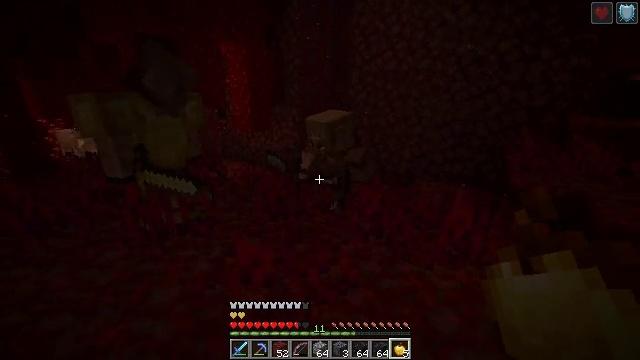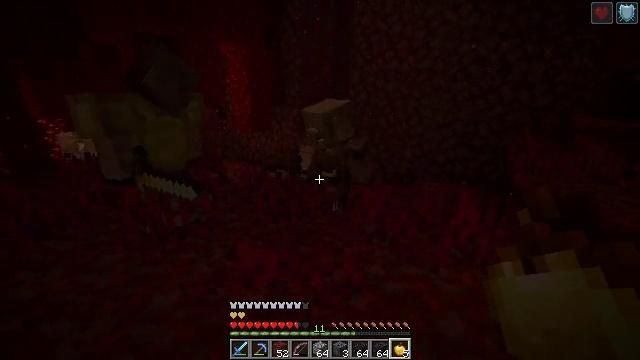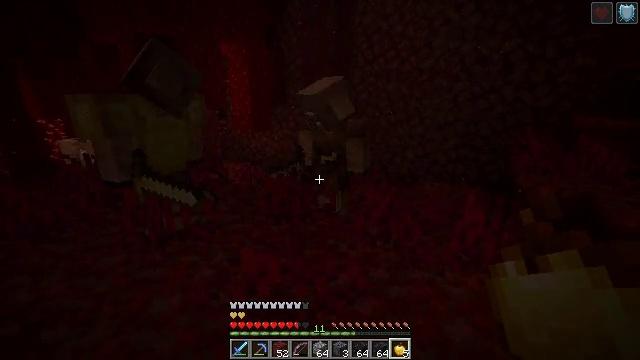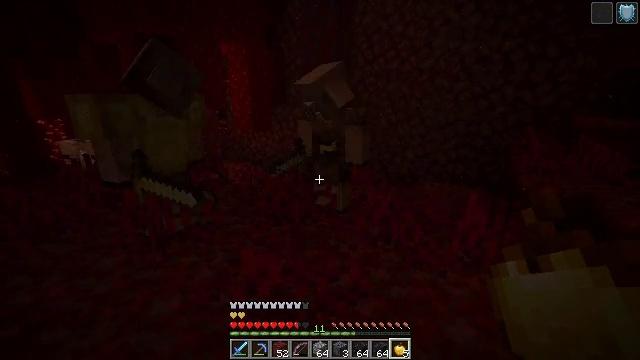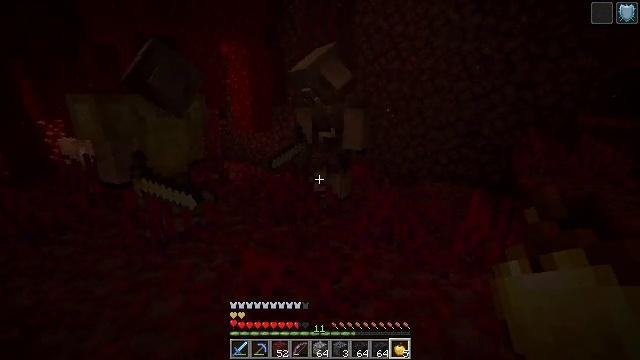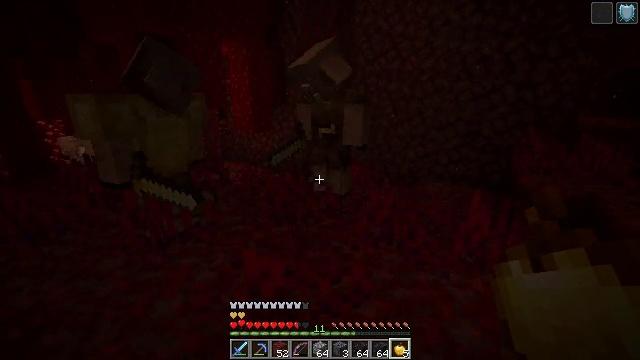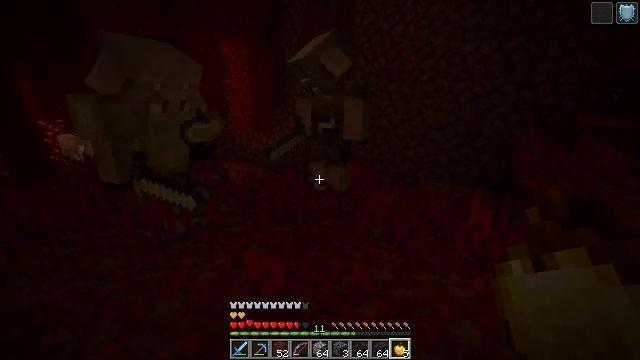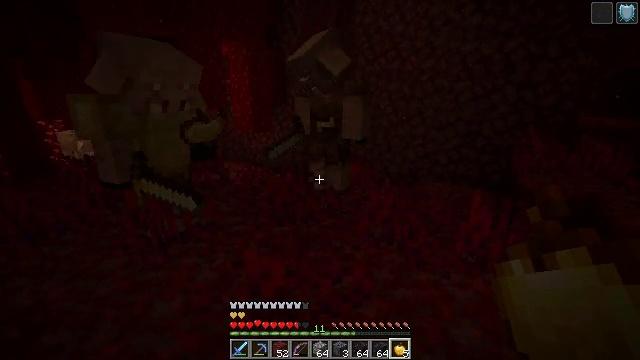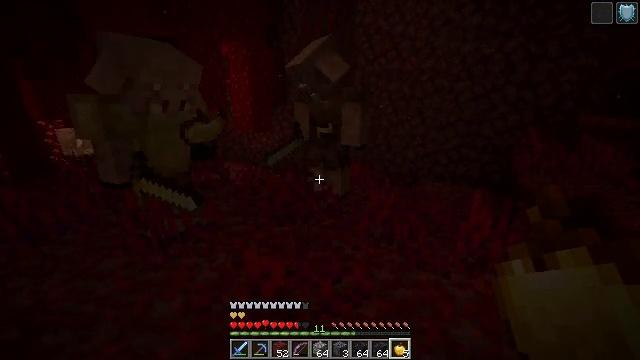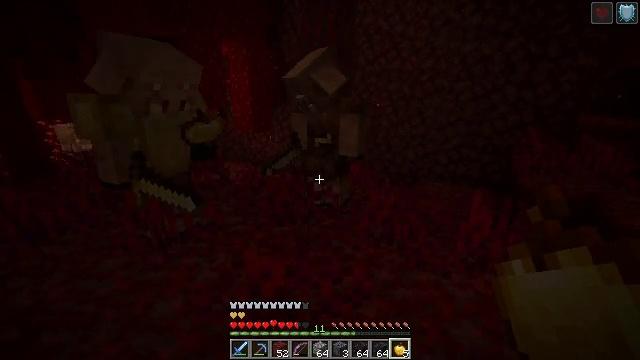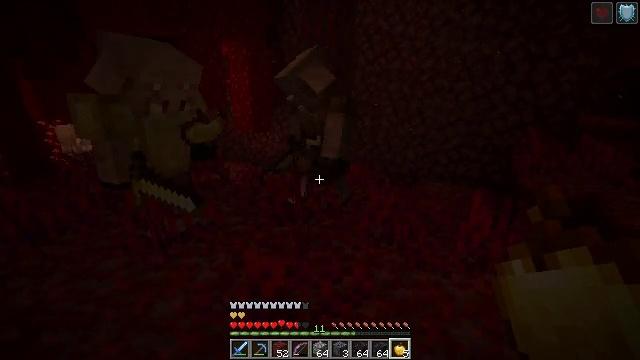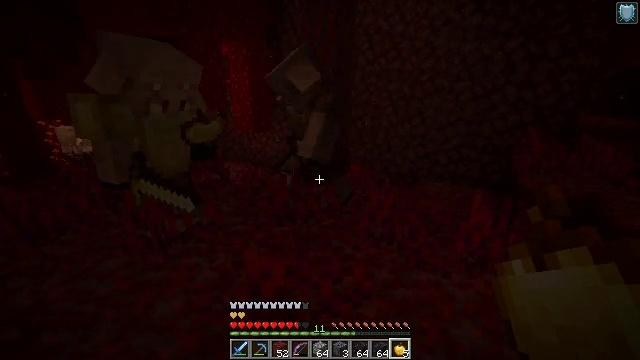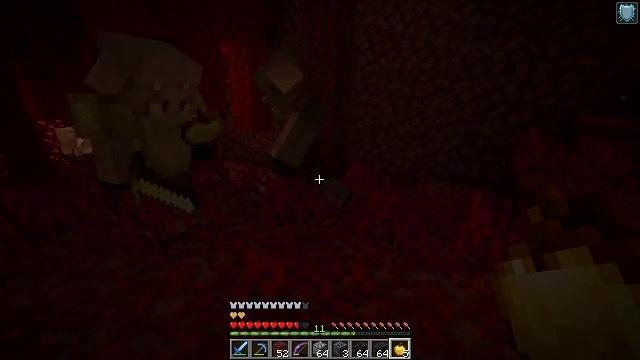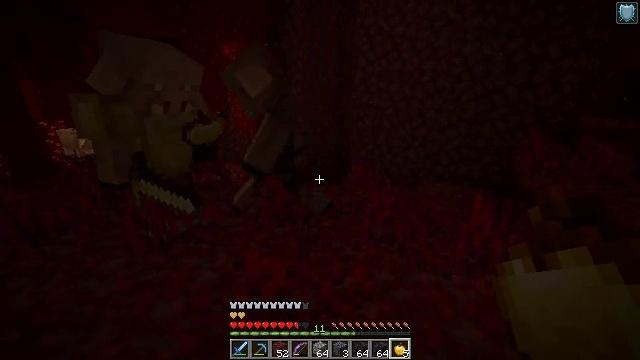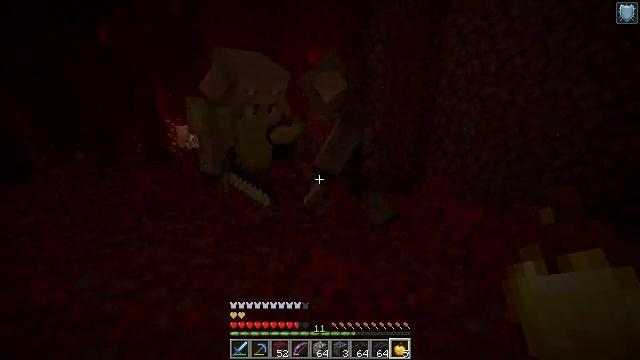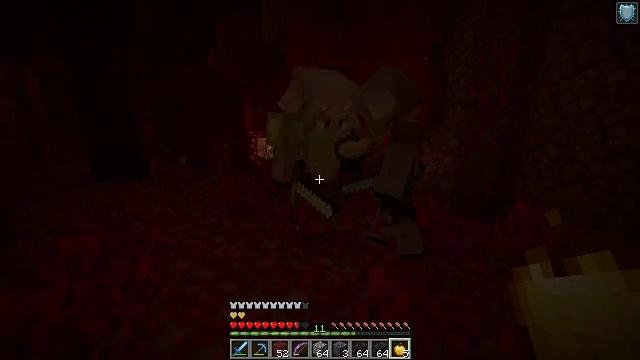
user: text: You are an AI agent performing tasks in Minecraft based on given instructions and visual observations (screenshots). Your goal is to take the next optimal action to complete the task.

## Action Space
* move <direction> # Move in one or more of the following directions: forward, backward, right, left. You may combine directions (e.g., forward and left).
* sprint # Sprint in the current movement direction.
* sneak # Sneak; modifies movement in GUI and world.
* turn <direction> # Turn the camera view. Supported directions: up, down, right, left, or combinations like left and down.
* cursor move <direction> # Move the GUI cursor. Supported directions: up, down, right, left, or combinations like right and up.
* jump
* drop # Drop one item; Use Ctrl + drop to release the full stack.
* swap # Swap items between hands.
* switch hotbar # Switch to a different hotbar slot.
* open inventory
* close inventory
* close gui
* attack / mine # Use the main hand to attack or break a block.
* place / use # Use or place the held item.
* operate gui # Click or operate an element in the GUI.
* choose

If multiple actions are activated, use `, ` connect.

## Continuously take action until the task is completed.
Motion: motion action
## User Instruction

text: Remove a golden apple from the inventory.
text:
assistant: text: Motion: no_op
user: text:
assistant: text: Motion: no_op
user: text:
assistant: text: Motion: no_op
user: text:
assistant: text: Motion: no_op
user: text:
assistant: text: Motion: no_op
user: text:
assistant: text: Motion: no_op
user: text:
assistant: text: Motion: no_op
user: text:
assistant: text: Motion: no_op
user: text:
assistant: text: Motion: no_op
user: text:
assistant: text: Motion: no_op
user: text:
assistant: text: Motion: no_op
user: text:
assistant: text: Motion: no_op
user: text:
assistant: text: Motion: no_op
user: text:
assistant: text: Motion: turn left
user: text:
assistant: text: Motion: turn left and up
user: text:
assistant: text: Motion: turn left
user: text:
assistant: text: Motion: move right
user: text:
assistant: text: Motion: move right
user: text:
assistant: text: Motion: move right
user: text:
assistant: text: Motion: move back and move right
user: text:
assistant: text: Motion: move back and move right
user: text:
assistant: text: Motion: move back and move right
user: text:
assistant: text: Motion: move back and move right
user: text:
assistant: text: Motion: move back and move right
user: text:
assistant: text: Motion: move back and move right
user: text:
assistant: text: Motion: move back and move right, turn left
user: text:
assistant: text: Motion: no_op
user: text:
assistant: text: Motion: no_op
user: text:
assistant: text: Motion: no_op
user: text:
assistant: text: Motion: no_op